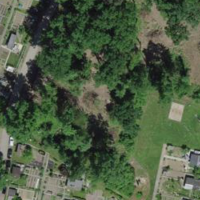
EUNIS habitat code: 53
Species observed at this site:
Lonicera acuminata